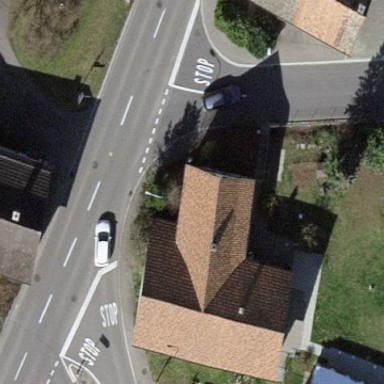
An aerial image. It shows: Simple and straightforward house.